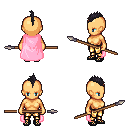
a pixel art fantasy rpg character, female body template, human, tanned skin, pink cape, gold greaves, raven mohawk hairstyle, ghillies, spear, four views (front, back, left, right), 2x2 character sprite sheet, small pixel art, hard edges, no anti-aliasing